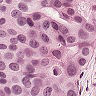
Metastatic tissue present: yes